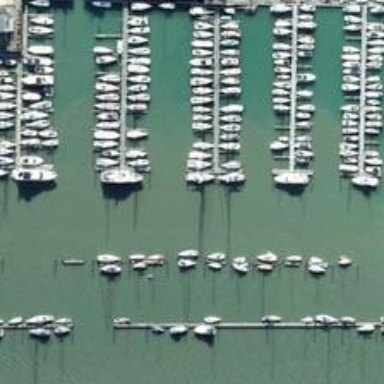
Many orderly boats are in a port .